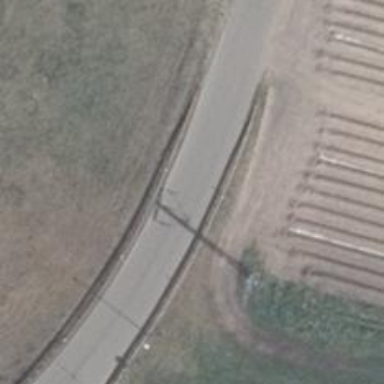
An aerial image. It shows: Unclassified road with asphalt surface.